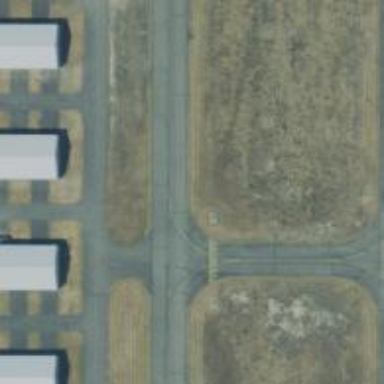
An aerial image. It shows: View of taxiway at the airport.